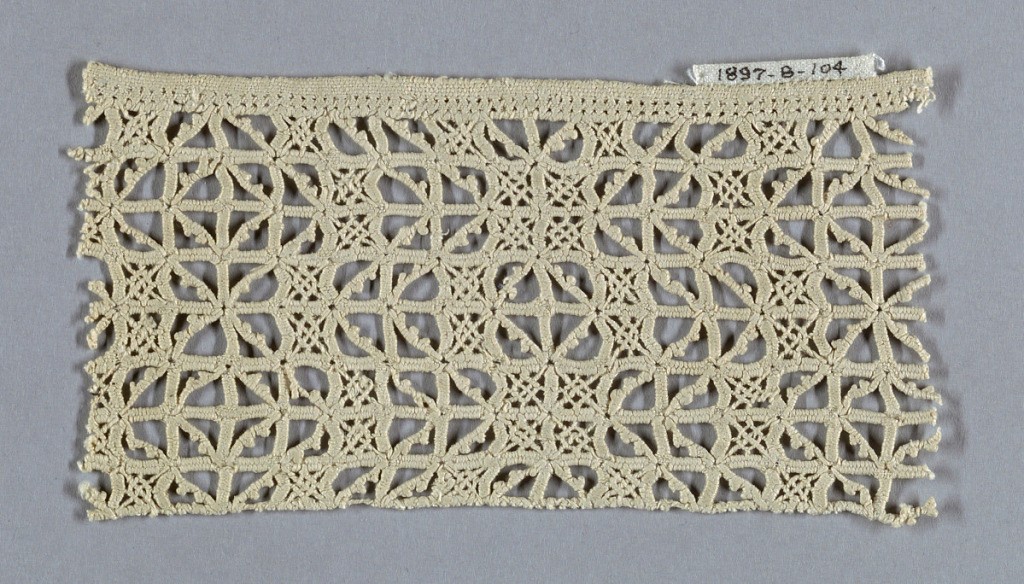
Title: Fragment
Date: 16th century
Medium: linen Technique: grid of withdrawn element with needle lace (reticella style)
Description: Panel with a geometric design based on the square.